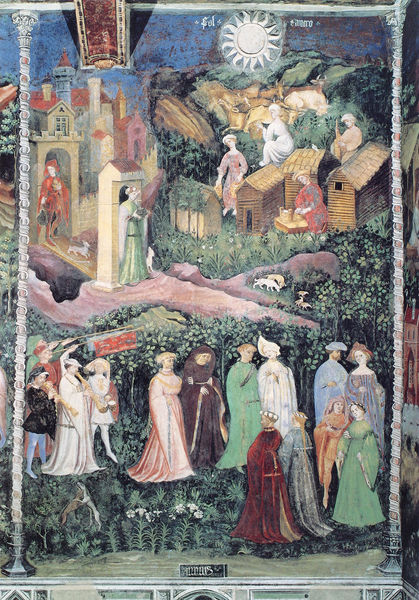
Titel: Il ciclo dei Mesi (Monatskreis)
Künstler: Meister Wenzeslaus
Standort: Trient, Torre Aquila (EU - I)
Schlagwörter: berg, blätter, mann, bäume, frauen, grün, landschaft, menschen, stadt, männer, säule, dach, gebäude, haus, tier, tiere, weg, wiese, leute, rock, wand, häuser, kühe, gehen, kirche, sonne, gewänder, pflanzen, rosa, wald, turm, garten, schrift, kuh, hütten, wandmalerei, robe, rinder, religion, stern, buchstaben, kapitelle, schreien, mittelalter, priester, mönch, mönche, prozession, balu, turban, sakral, weise, latein, holzhütten, wiede, sonne+